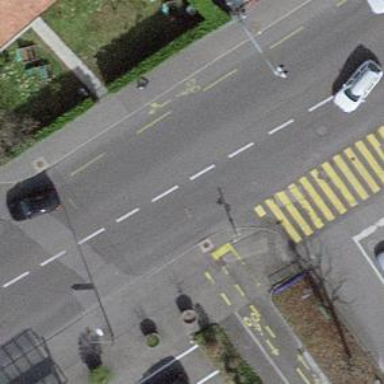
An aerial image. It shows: Asphalt cycleway.